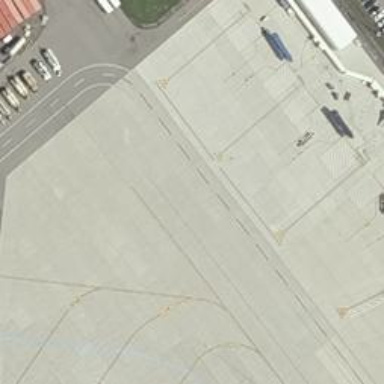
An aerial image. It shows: Image of taxiway at airport.